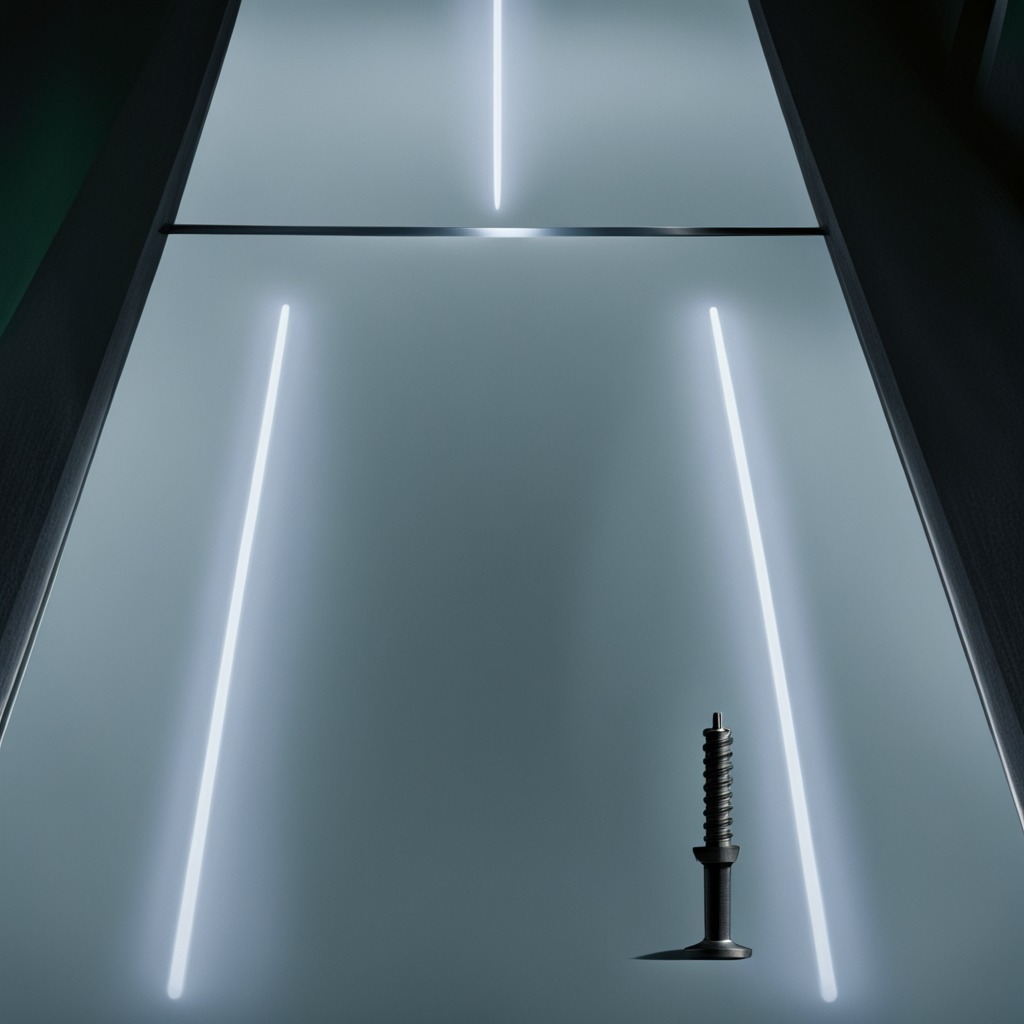
A metal screw lies on a clean empty table in a railway signal maintenance room lit by harsh overhead fluorescents photorealistic surface textures crisp shadows high dynamic range